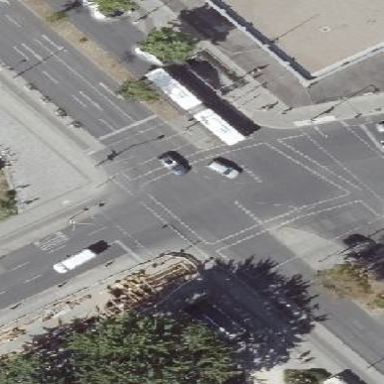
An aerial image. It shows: Junction.